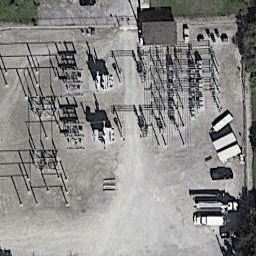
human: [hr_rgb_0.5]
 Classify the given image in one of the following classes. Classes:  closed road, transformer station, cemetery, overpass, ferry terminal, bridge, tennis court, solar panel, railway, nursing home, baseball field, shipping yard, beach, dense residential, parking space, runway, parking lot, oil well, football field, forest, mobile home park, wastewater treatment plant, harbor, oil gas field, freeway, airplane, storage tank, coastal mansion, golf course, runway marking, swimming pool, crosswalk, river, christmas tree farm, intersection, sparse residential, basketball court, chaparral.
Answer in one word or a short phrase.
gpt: transformer station